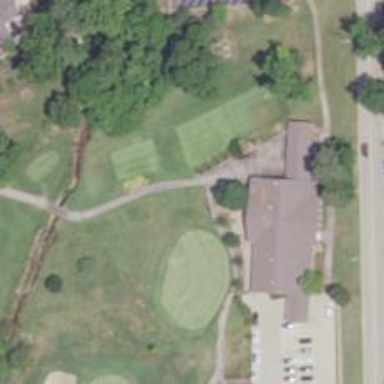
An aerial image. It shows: Asphalt path designated as golf cartpath.